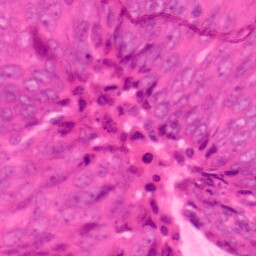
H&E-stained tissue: Colon